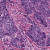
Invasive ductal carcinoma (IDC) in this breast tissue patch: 1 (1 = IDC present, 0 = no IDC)